【题型】填空题　【知识点】平面几何　【难度】easy
如图，$\triangle ABC$ 中，点 $D$、$E$ 分别在 $AB$、$AC$ 上，$DE \parallel BC$，$AD:DB=1:2$，则 $\triangle DOE$ 与 $\triangle BOC$ 的面积的比为 \underline{\qquad\qquad}。

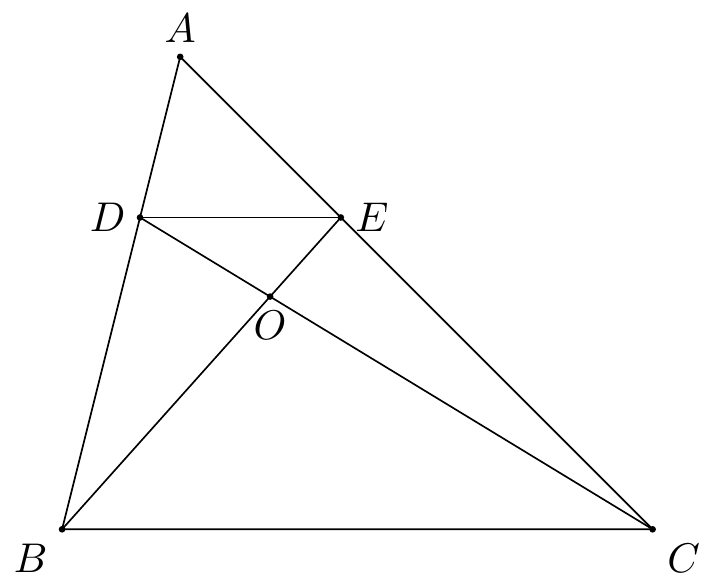
【解答】
解：
$\because DE \parallel BC$，

$\therefore \triangle ADE \sim \triangle ABC$，$\triangle DOE \sim \triangle COB$。

$\because AD:DB = 1:2$，

$\therefore AD:AB = 1:3$。

$\therefore DE:CB = 1:3$。

$\therefore S_{\triangle DOE} : S_{\triangle BOC} =  1:9$。

故答案为：$1:9$。